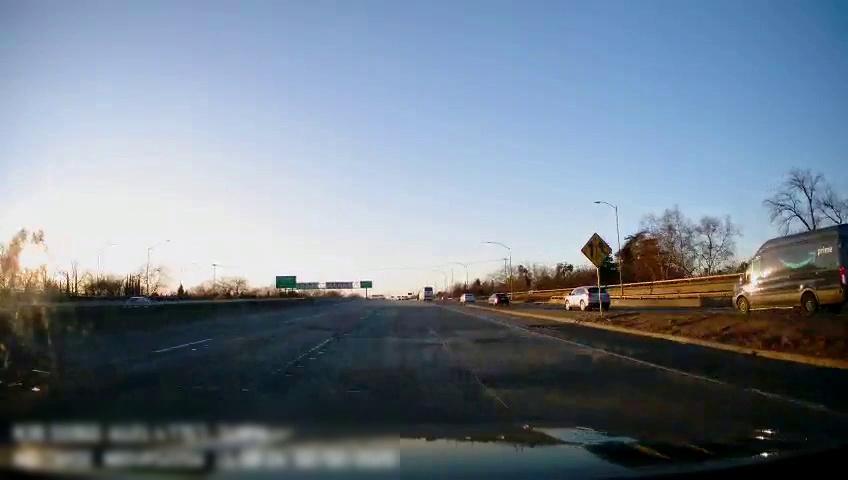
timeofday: Day
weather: Sunny
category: Drivable Space
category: Vehicles | Car
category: Vehicles | Van
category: Vehicles | SUV
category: Vehicles | Car
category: Vehicles | Car
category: Vehicles | Bus
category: Lanes | Current Lane
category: Lanes | Current Lane
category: Lanes | Alternate Lane
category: Traffic | Signs
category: Traffic | Signs
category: Traffic | Signs